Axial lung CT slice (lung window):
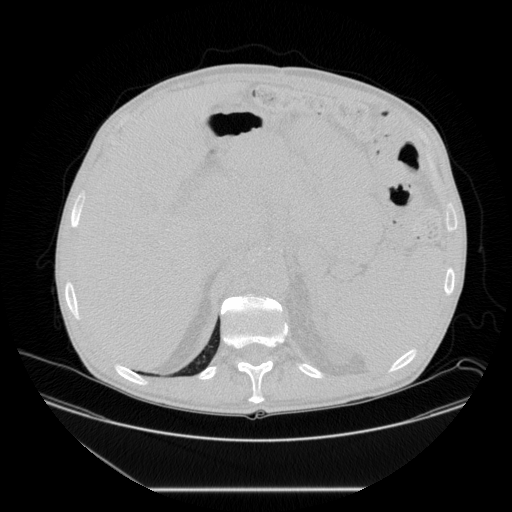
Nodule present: no